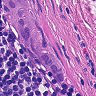
Metastatic tissue present: yes